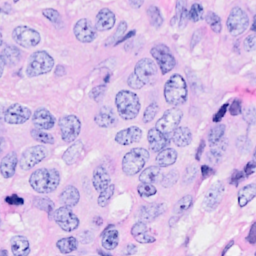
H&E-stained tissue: Breast